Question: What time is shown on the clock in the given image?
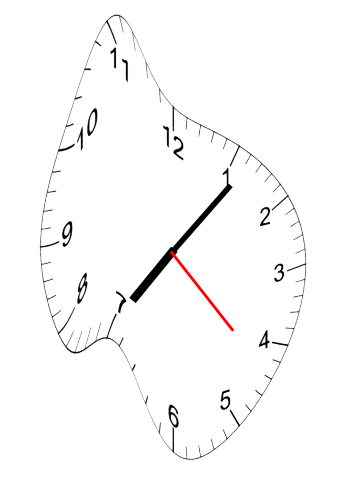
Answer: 07:06:22